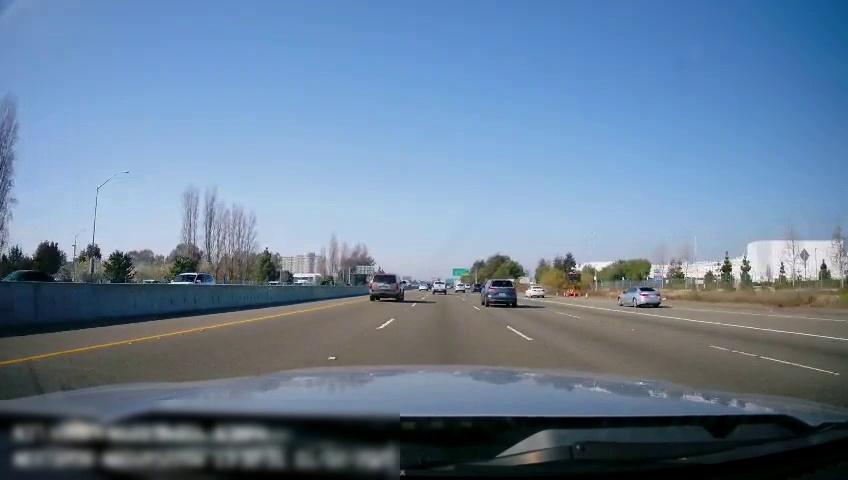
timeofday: Day
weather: Sunny
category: Vehicles | Car
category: Vehicles | SUV
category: Drivable Space
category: Vehicles | Car
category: Vehicles | Car
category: Vehicles | Car
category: Vehicles | SUV
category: Vehicles | SUV
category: Vehicles | SUV
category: Vehicles | Car
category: Vehicles | SUV
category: Lanes | Alternate Lane
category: Lanes | Alternate Lane
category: Lanes | Current Lane
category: Lanes | Current Lane
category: Lanes | Alternate Lane
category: Lanes | Alternate Lane
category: Traffic | Signs
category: Traffic | Signs